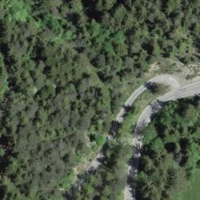
EUNIS habitat code: 43
Species observed at this site:
Cephalanthera longifolia